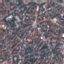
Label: Residential